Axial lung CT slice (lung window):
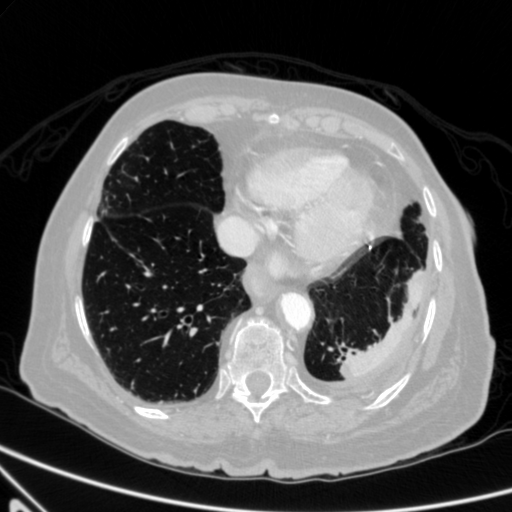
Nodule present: no